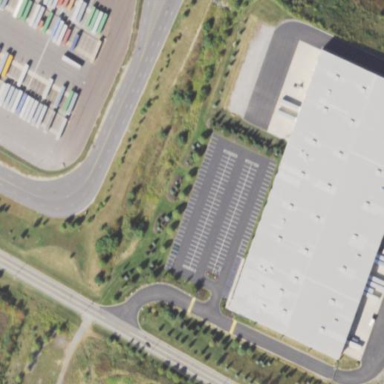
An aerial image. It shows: Warehouse.